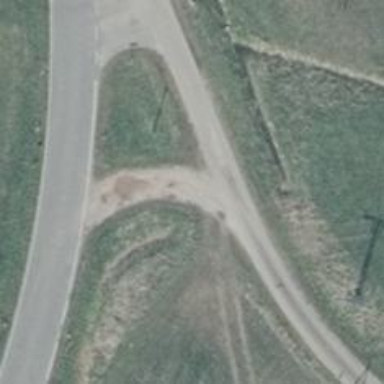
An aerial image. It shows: Unclassified road.